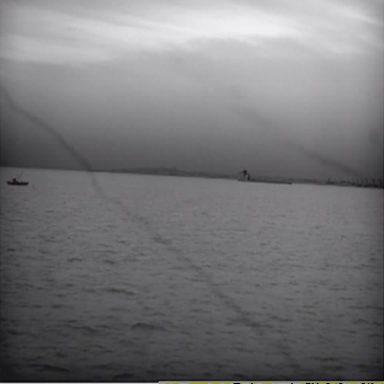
There are two objects shown in the infrared image, including a bulk_carrier, and a liner.